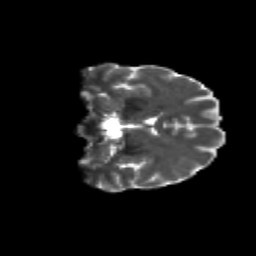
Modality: T2w
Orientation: coronal
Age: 51
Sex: male
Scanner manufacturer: siemens
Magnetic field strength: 3 T
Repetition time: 4.71 s
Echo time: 0.0906 s